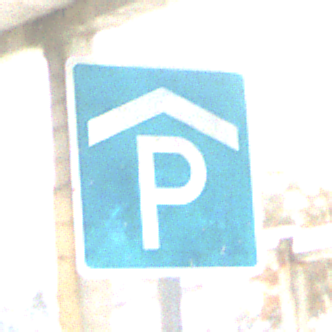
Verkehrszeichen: Parkhaus
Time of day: MorningAfternoon
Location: Roofed (Suburban)
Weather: PartlyCloudy
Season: Winter
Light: Natural